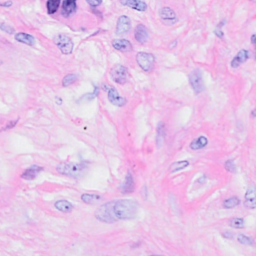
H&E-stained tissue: Breast